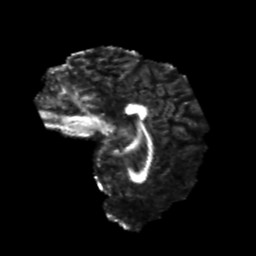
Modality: FA
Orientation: sagittal
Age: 21
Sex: female
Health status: healthy
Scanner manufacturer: philips
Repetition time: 7.393 s
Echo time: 0.08599 s